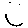
Label: smiley face